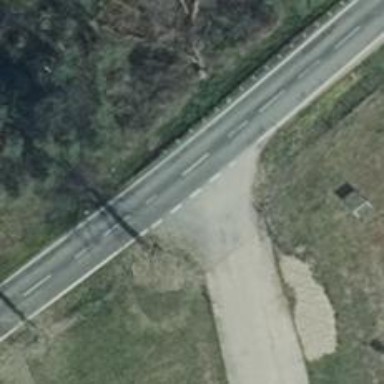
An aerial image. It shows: Secondary road with asphalt surface.